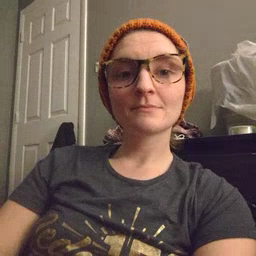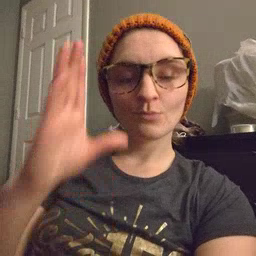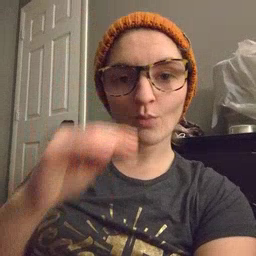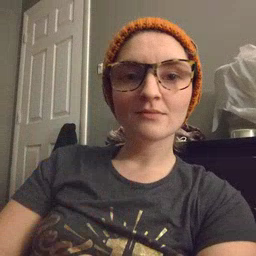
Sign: boy